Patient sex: F
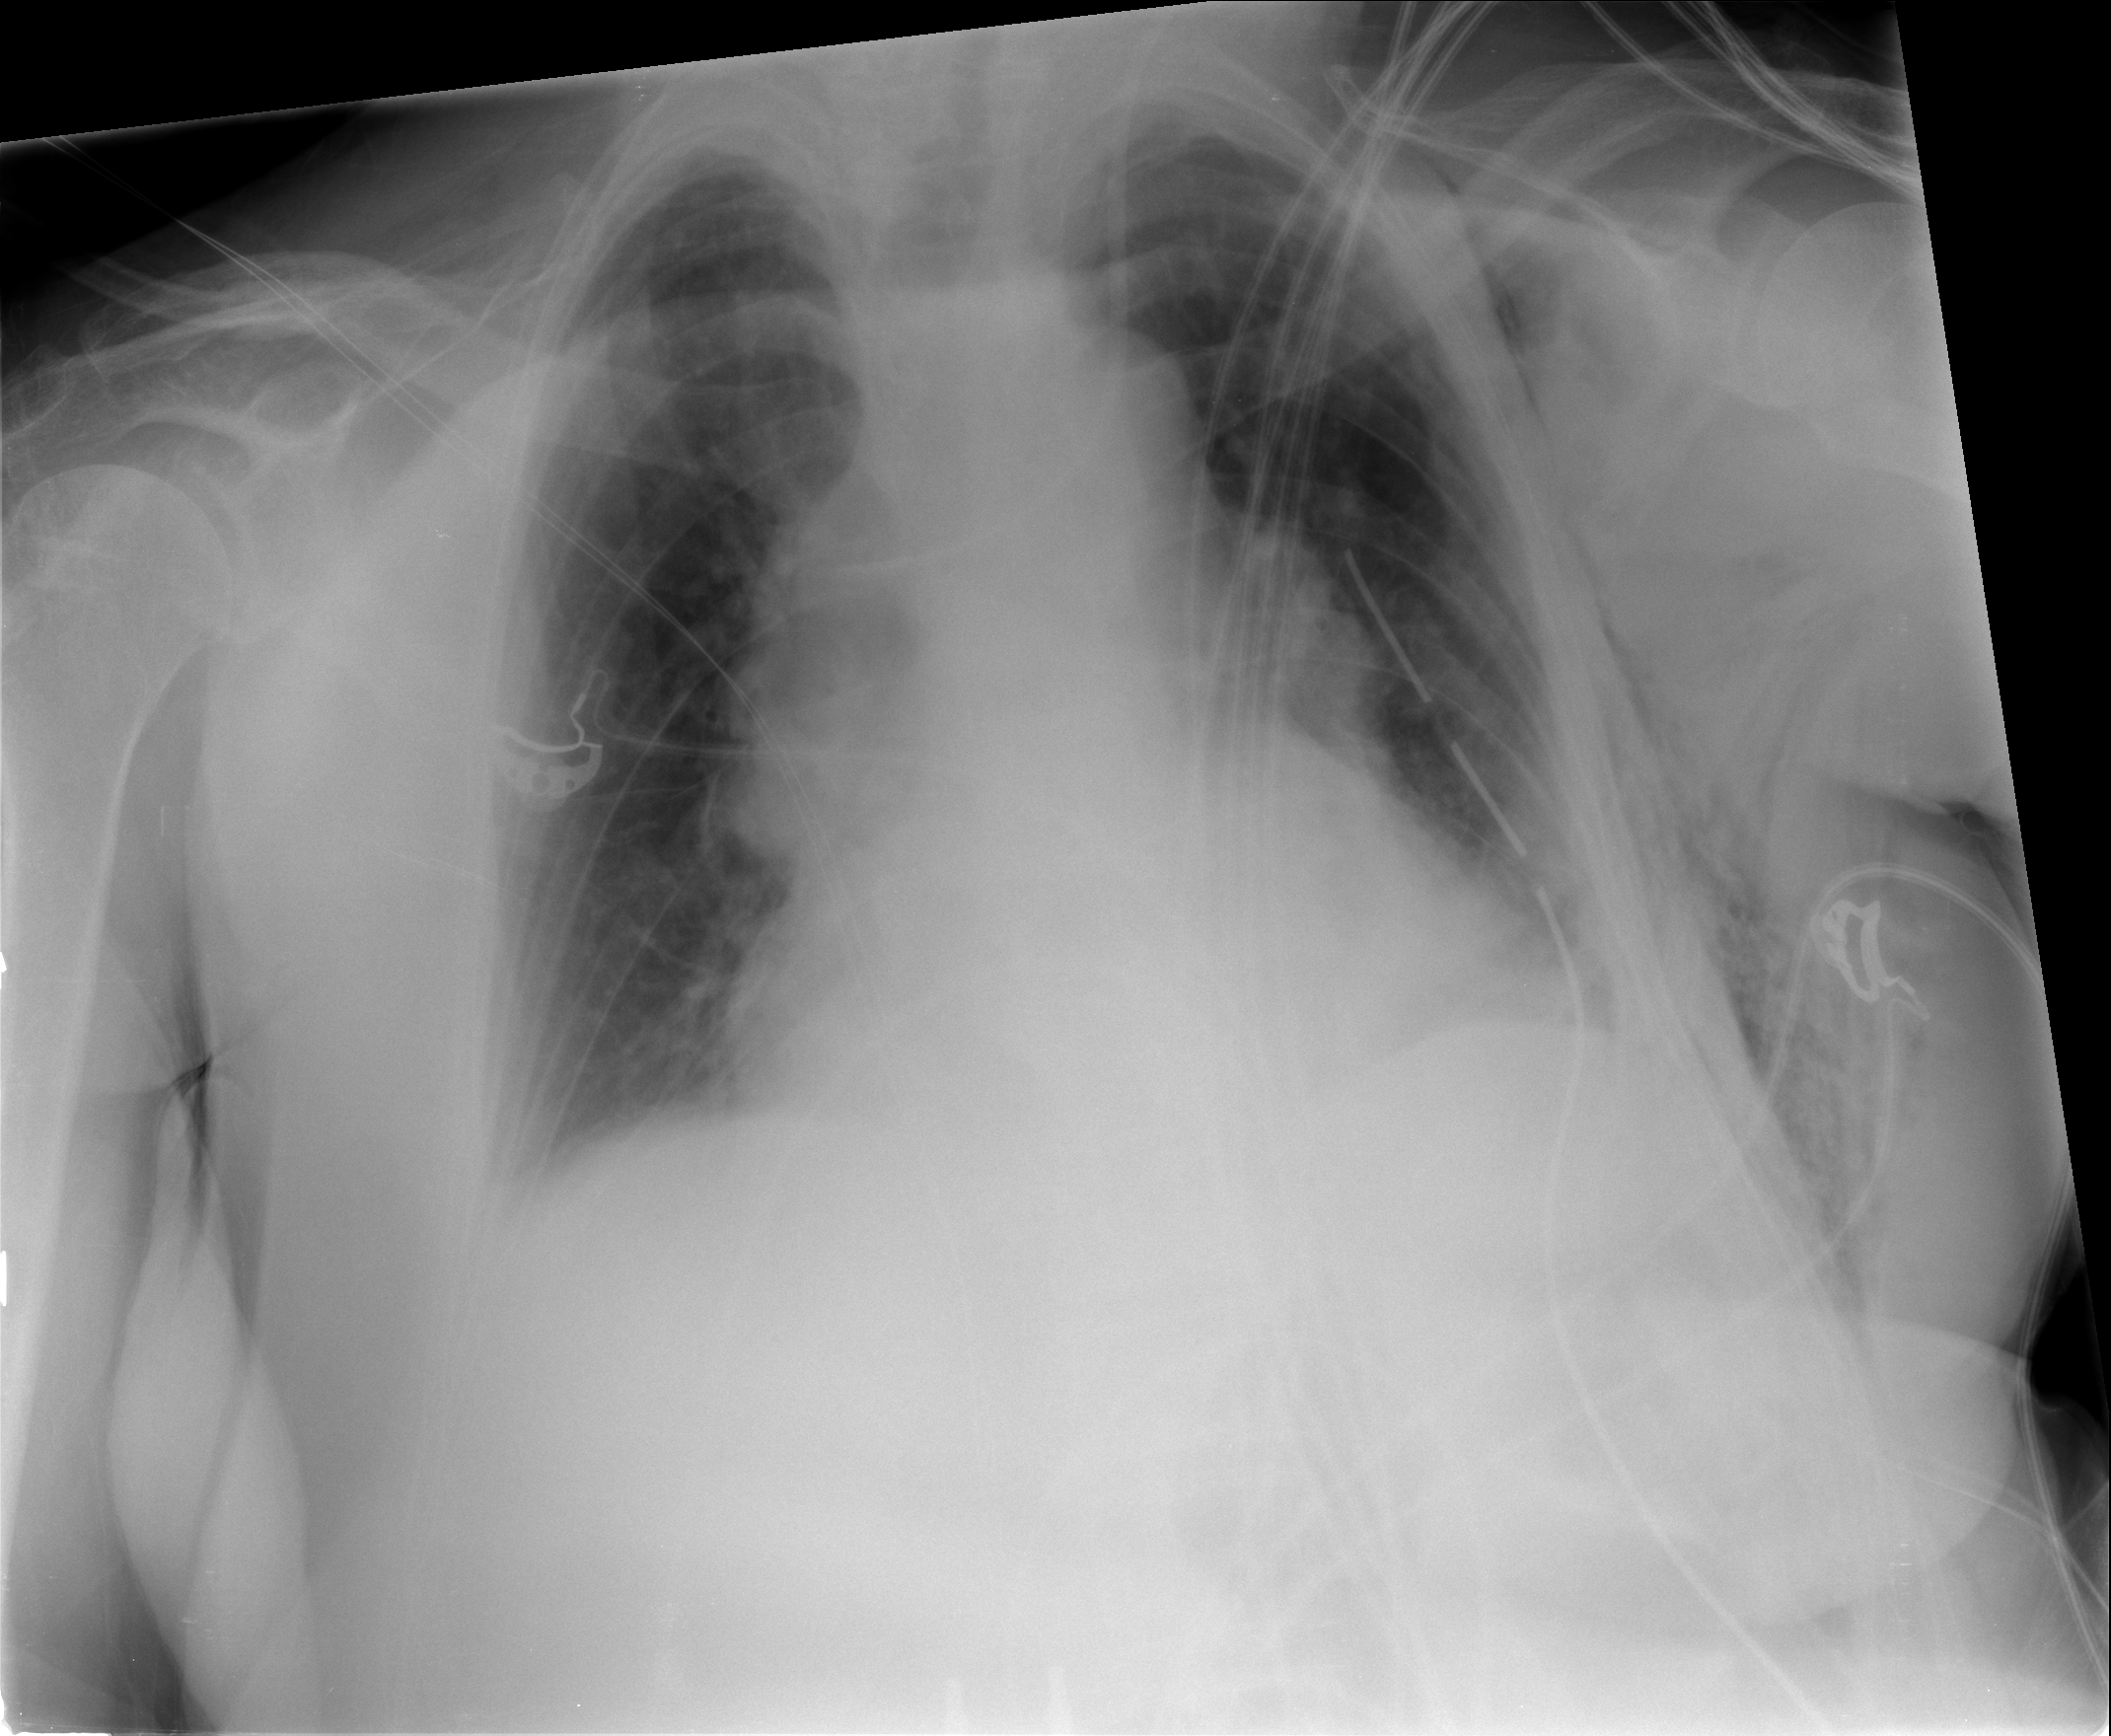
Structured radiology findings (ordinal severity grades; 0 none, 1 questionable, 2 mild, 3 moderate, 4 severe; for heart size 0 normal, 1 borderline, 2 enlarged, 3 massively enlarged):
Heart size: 0
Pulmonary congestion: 1
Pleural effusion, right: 0
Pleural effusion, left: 2
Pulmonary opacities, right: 0
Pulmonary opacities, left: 0
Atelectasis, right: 0
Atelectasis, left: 3